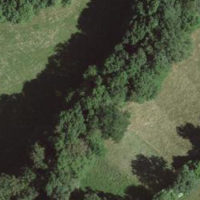
EUNIS habitat code: 41
Species observed at this site:
Aruncus dioicus